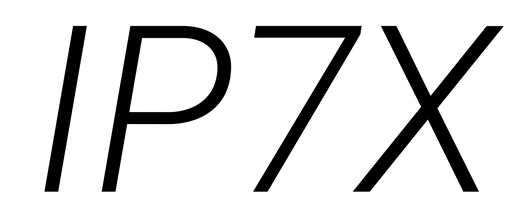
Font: Roboto-Italic_Light_Italic